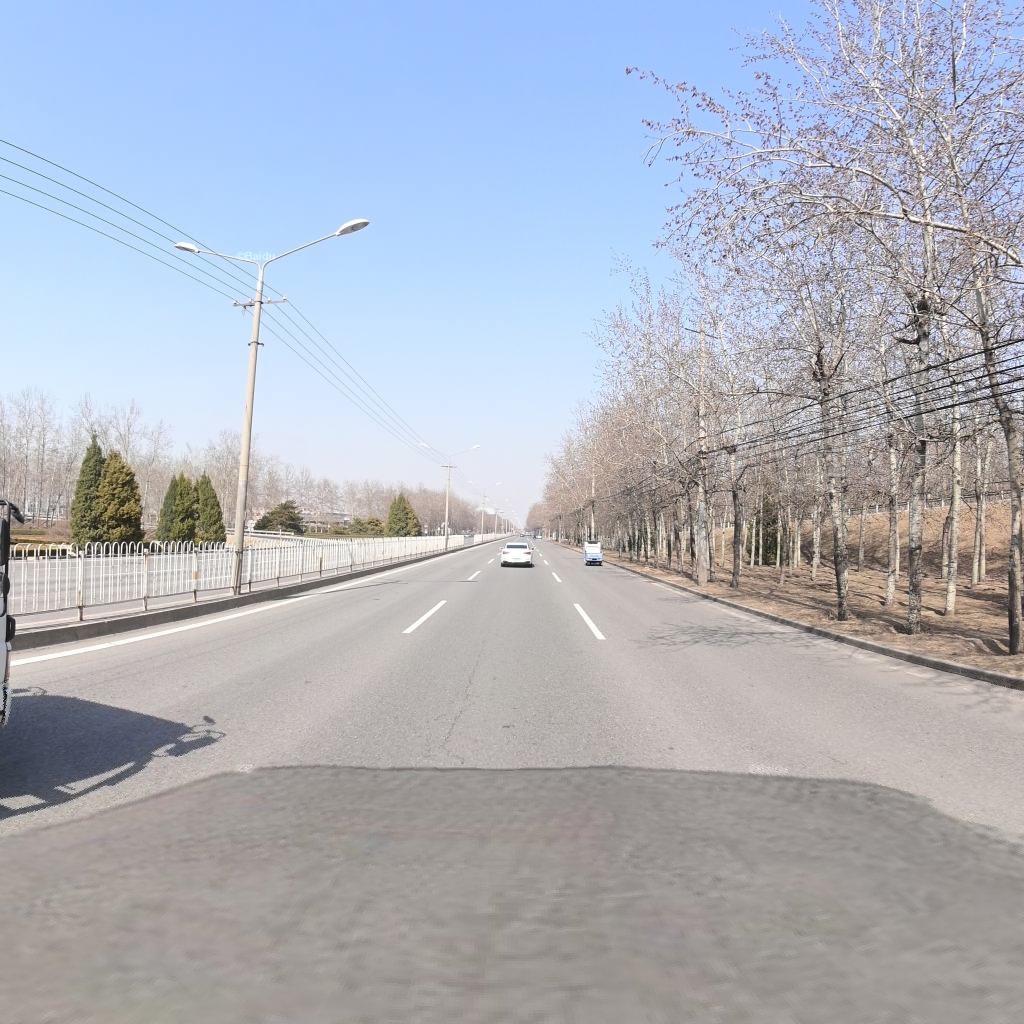
Region: Chaoyang
Road damage annotations: longitudinal crack